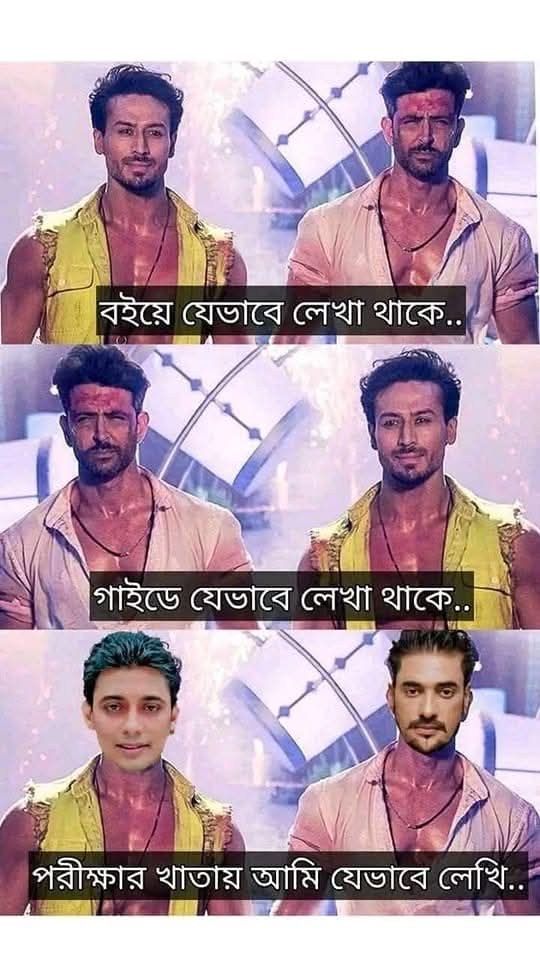
Text: বইয়ে যেভাবে লেখা থাকে..
গাইডে যেভাবে লেখা থাকে..
পরীক্ষার খাতায় আমি যেভাবে লেখি..
Label: Non Hate